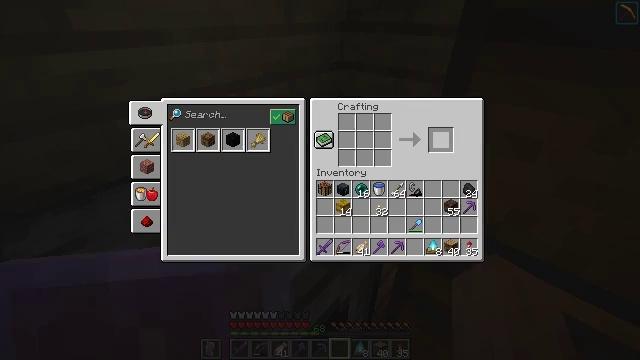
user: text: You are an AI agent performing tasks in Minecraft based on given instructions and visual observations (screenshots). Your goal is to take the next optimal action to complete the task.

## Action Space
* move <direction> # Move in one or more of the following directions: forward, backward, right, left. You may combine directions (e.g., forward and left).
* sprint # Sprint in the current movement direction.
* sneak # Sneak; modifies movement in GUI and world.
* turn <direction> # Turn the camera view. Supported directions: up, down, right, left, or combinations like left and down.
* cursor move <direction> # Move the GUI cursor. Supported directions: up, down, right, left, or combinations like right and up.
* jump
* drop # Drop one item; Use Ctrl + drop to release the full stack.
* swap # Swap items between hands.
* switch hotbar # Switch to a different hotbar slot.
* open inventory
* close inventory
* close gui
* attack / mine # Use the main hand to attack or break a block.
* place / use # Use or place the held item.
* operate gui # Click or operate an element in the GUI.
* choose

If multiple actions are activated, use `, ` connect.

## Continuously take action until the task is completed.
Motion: motion action
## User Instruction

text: Craft the soul campfire with soul soil, sticks, and logs.
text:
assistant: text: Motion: sneak, operate gui